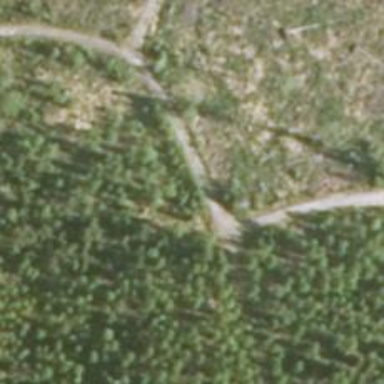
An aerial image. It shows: Unclassified road.